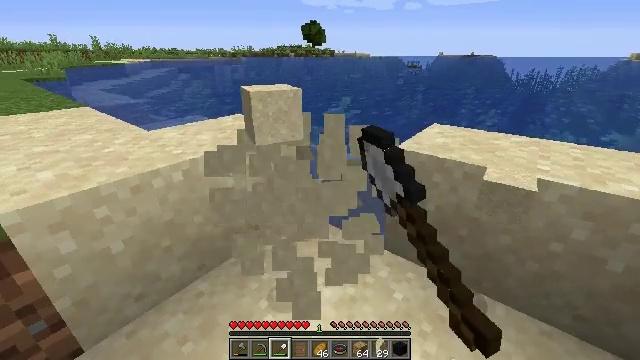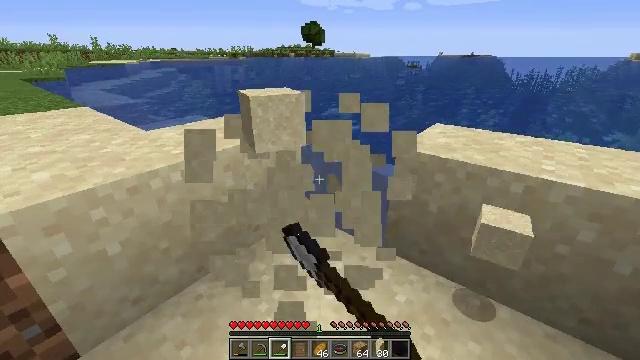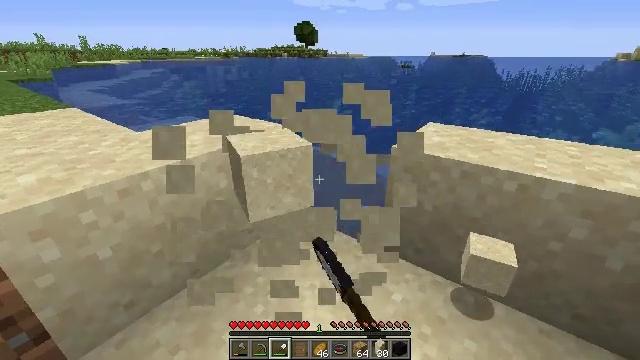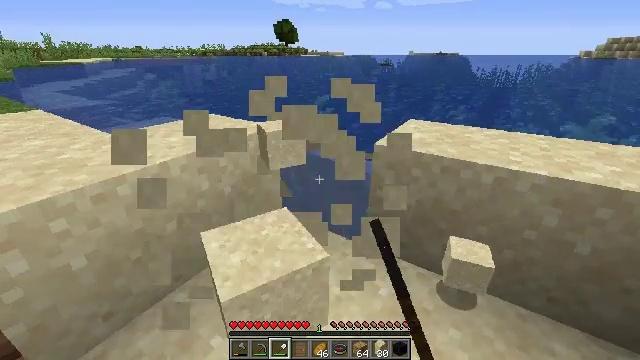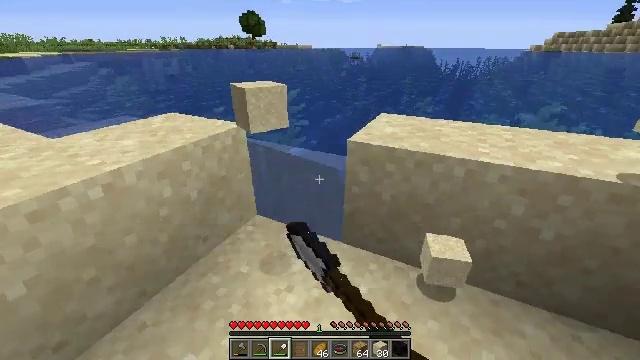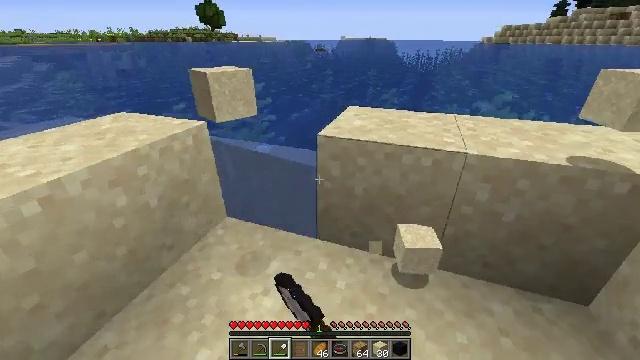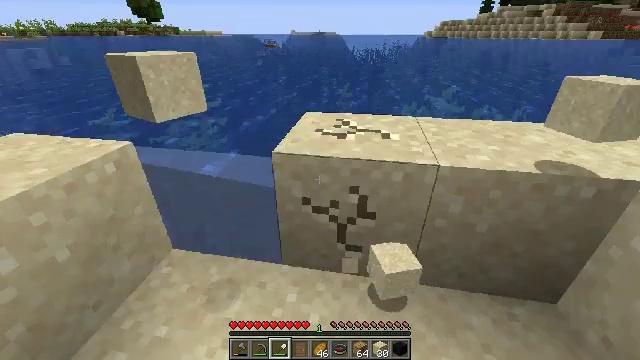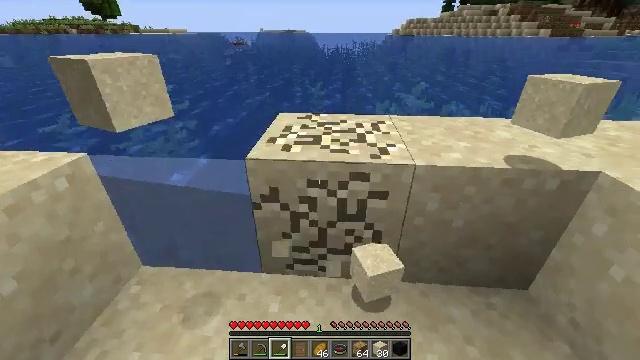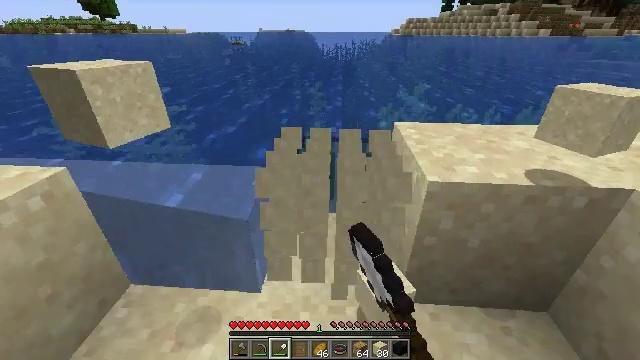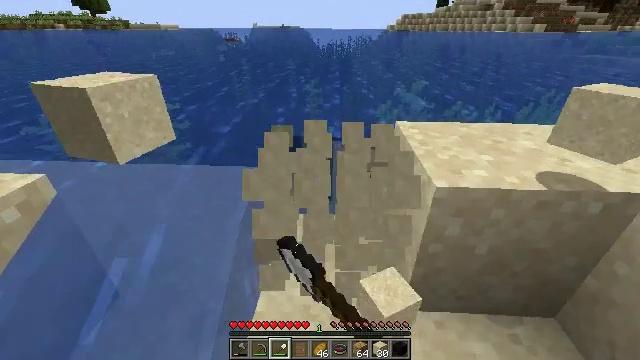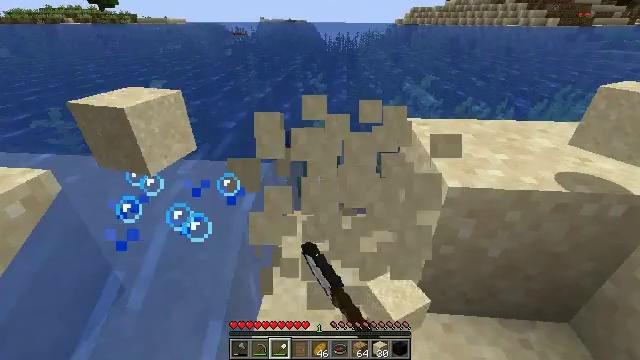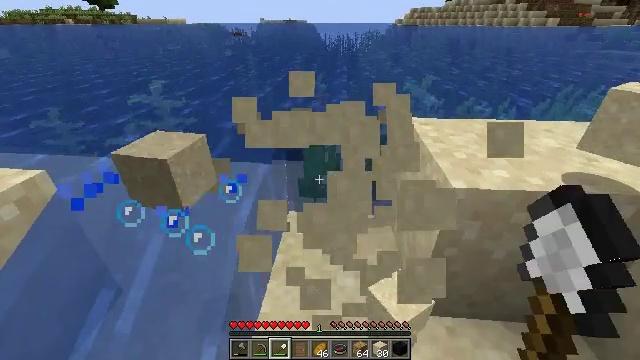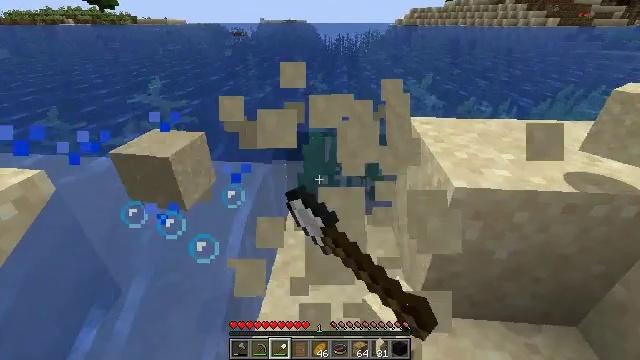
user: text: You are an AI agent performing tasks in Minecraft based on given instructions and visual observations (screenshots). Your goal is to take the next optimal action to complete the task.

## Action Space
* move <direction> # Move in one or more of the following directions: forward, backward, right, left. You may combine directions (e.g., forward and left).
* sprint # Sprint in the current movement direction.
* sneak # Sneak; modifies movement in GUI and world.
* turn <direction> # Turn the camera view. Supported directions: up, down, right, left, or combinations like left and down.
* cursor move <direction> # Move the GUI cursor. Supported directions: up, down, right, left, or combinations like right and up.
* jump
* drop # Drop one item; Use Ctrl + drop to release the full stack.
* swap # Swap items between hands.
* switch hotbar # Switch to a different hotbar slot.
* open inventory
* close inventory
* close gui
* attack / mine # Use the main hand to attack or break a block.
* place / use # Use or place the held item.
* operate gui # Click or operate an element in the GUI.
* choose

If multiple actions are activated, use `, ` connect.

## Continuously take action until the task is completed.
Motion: motion action
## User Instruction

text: Mine sand by the water.
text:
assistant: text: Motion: attack / mine
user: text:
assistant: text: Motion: turn right, attack / mine
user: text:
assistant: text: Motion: turn right, attack / mine
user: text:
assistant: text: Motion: move forward, turn right and down, attack / mine
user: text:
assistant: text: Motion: move forward, turn right and down, attack / mine
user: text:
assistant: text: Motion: move forward, turn right, attack / mine
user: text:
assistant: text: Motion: move forward, turn right, attack / mine
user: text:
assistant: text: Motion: attack / mine
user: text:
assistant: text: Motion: attack / mine
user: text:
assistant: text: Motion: turn left and down, attack / mine
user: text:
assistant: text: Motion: attack / mine
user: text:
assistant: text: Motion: attack / mine
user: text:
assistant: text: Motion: attack / mine